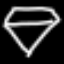
Label: diamond